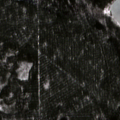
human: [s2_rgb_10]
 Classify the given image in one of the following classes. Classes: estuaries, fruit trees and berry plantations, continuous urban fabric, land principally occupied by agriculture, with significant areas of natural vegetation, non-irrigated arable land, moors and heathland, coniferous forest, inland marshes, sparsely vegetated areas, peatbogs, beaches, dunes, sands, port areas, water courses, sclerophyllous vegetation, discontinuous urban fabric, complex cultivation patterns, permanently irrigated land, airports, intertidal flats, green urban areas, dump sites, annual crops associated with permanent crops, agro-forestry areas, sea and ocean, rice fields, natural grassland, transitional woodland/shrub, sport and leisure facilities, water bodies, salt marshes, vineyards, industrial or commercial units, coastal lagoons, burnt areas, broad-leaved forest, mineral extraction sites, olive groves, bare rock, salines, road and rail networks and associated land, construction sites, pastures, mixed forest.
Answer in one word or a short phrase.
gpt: coniferous forest, mixed forest, transitional woodland/shrub, water bodies